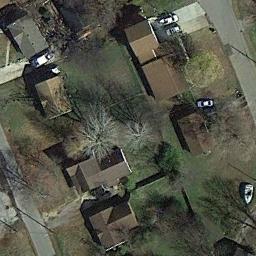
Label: medium_residential